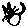
Label: cat